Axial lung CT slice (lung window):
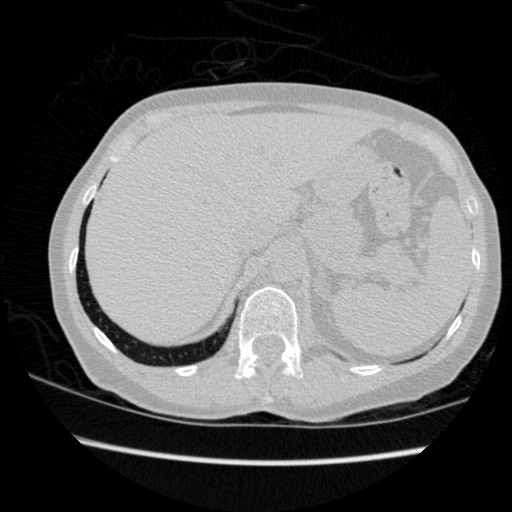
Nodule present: no